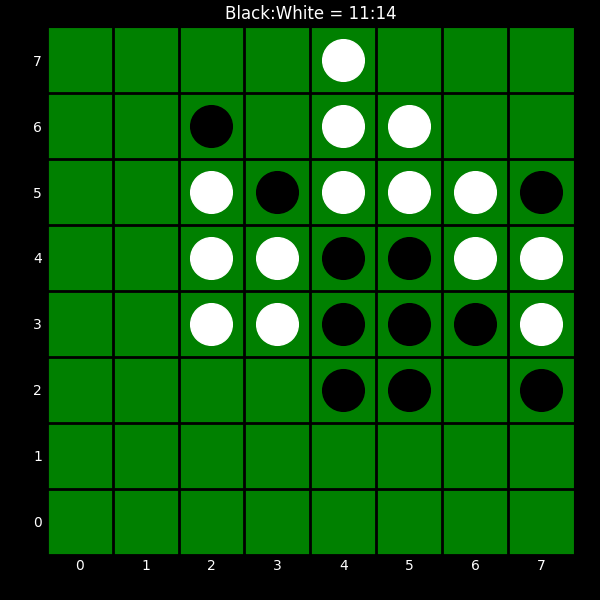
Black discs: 11
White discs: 14